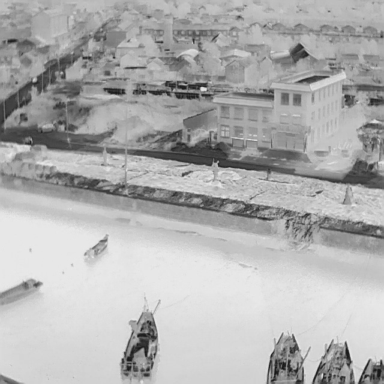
There are six bulk_carriers in the infrared image.